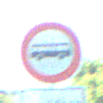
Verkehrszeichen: VerbotKraftomnibusse
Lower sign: ZeitangabenMitBeschraenkungAufWochentage1
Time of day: MorningAfternoon
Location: Outdoor (Nature)
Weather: Clear
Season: NotSpecified
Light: Natural